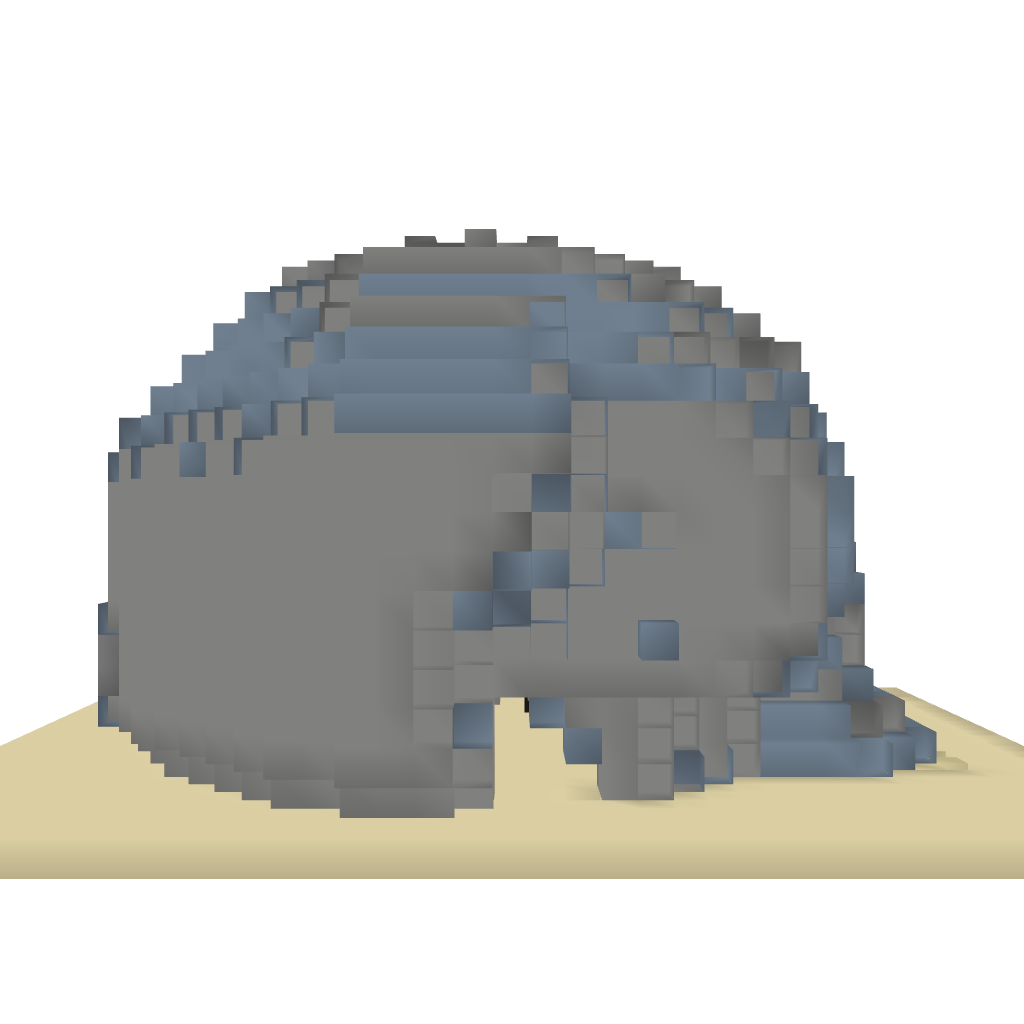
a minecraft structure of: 3d skull house